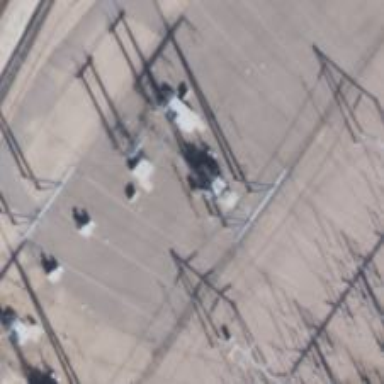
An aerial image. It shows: H-frame designed tower for power lines.